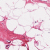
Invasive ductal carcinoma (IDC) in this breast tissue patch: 0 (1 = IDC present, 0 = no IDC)